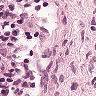
Metastatic tissue present: no